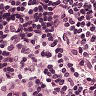
Metastatic tissue present: no